Question: I'm just getting started with WPF, so this is probably a pretty stupid question. Nonetheless, I haven't been able to figure this out so here we go:
I've defined a simple custom control. For now, it's just a label inside the control and I want to align the label center both vertically and horizontally. Here is the markup I have so far:
'''
<UserControl x:Class="WPFTest.Controls.WindowTitle"
xmlns="http://schemas.microsoft.com/winfx/2006/xaml/presentation"
xmlns:x="http://schemas.microsoft.com/winfx/2006/xaml"
xmlns:mc="http://schemas.openxmlformats.org/markup-compatibility/2006"
xmlns:d="http://schemas.microsoft.com/expression/blend/2008"
mc:Ignorable="d"
d:DesignHeight="25" d:DesignWidth="300"
x:Name="uc">
<Grid>
<Label Content="{Binding Path=Content, RelativeSource={RelativeSource TemplatedParent}}" VerticalAlignment="Center" HorizontalAlignment="Center" />
</Grid>
</UserControl>
'''
In the main window, I have a DockPanel like so:
'''
<Window x:Class="WPFTest.Sandbox"
xmlns="http://schemas.microsoft.com/winfx/2006/xaml/presentation"
xmlns:x="http://schemas.microsoft.com/winfx/2006/xaml"
xmlns:Controls="clr-namespace:BrewDay.Controls"
Title="Sandbox" Height="300" Width="300">
<DockPanel>
<Controls:WindowTitle DockPanel.Dock="Top" Content="Title Bar" Background='#FF232323' Foreground="White" Height="25"/>
</DockPanel>
</Window>
'''
The frustrating thing is that when I use a simple label inside the window with a Height and VerticalAlignment and HorizontalAlignment everything looks as I expect it to. For some reason when I take that and put it into a separate control, everything stops working and I can't figure out why.
EDIT: Here is how the control is currently rendering in my application:

I'm trying to position the TextField in the middle of the containing control's designated rectangle (the gray area). The fact that the label's background (gray) occupies the intended area (55 pixels high by the full width of the window) but the text itself is not centered in that area is confusing to me.
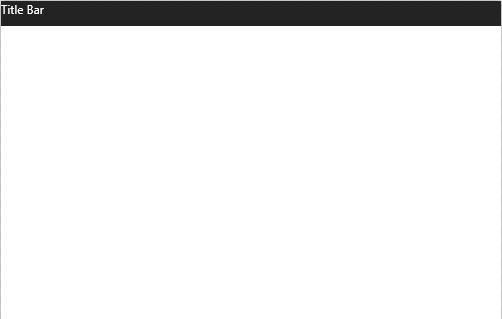
Answer: Part of your problem is that you have centered it inside of your control, but you have not centered your control, there are also available to your control a VerticalContentAlignment and HorizontalContentAlignment which will cause the contents of your UserControl to align the way that you are wanting. I am a little confused on how you want it to look especially since you told it to dock at the top of the DockPanel. But see if this is what you are wanting.
'''
<Controls:WindowTitle DockPanel.Dock="Top" VerticalAlignment="Top" HorizontalContentAlignment="Center" VerticalContentAlignment="Center" Content="Title Bar" Background='#FF232323' Foreground="White" Height="25"/>
'''